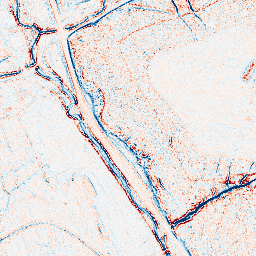
Category: edge_preserving
Decomposition family: anisotropic_diffusion
Decomposition parameters: iterations: 10
kappa: 100
gamma: 0.05
Upsampling method: regularized
Upsampling parameters: scale: 2
lambda_reg: 0.001
Upsampling scale: 2